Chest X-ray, PA view. Patient: 12 years old, sex M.
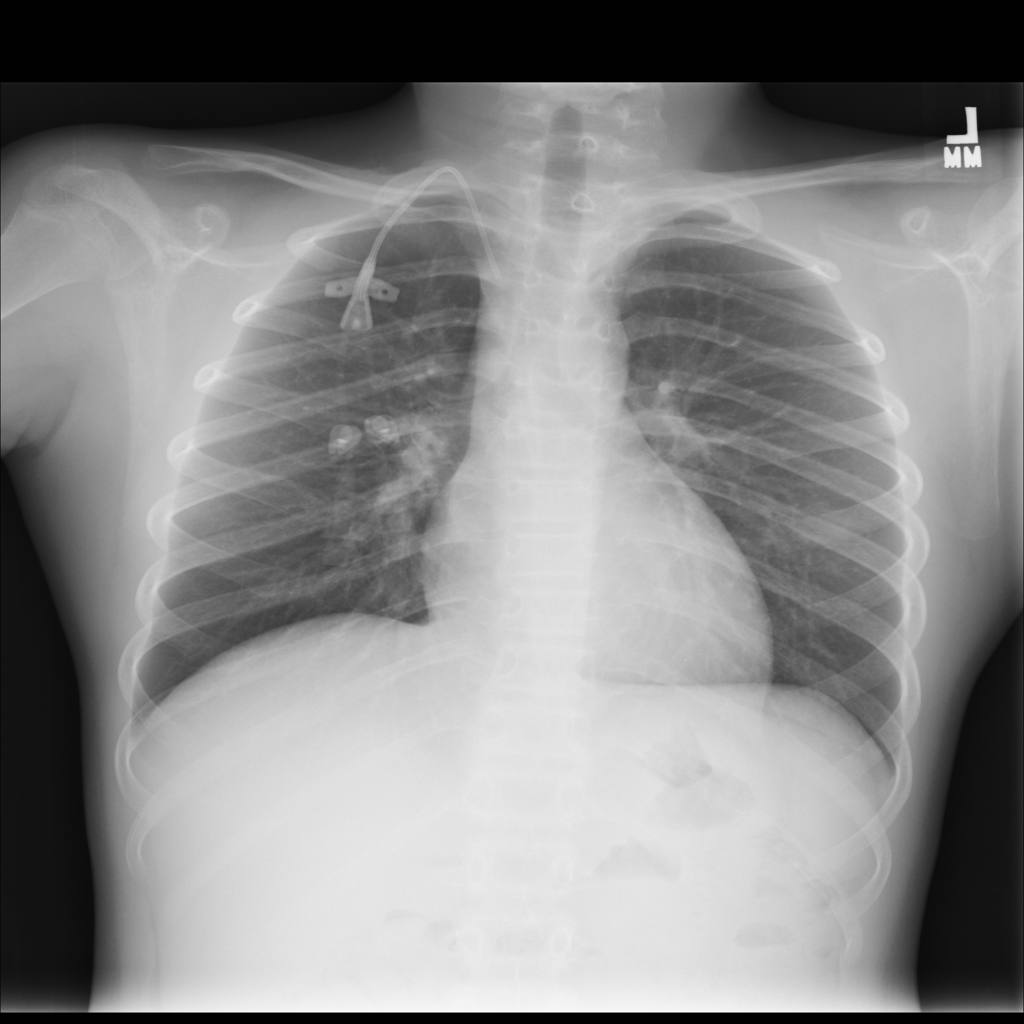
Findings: No Finding